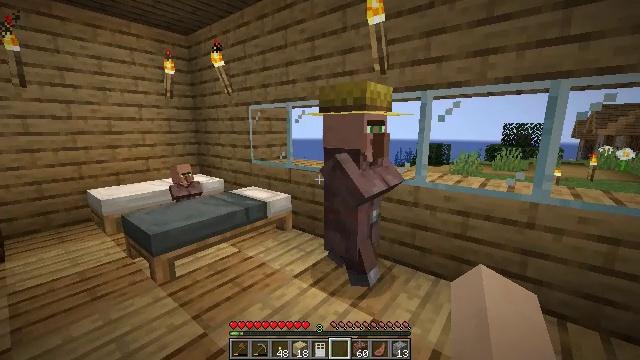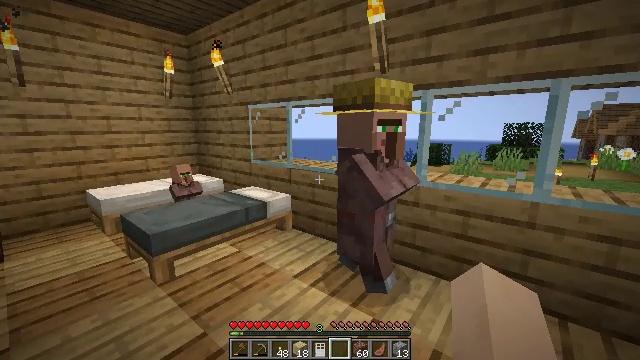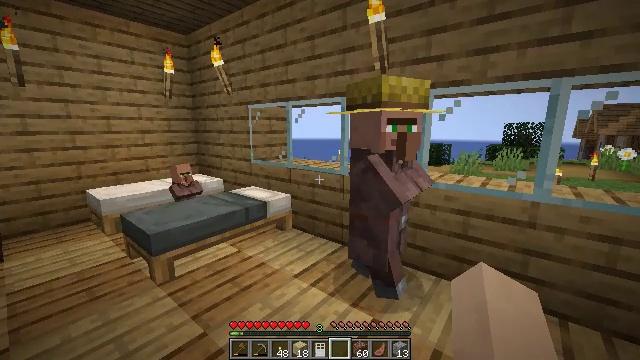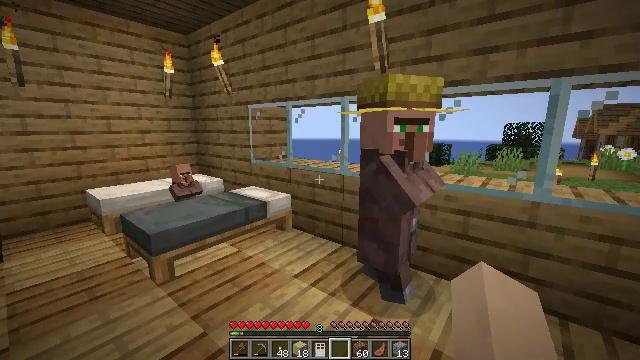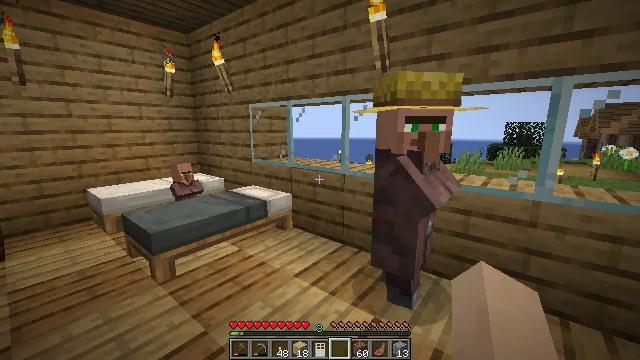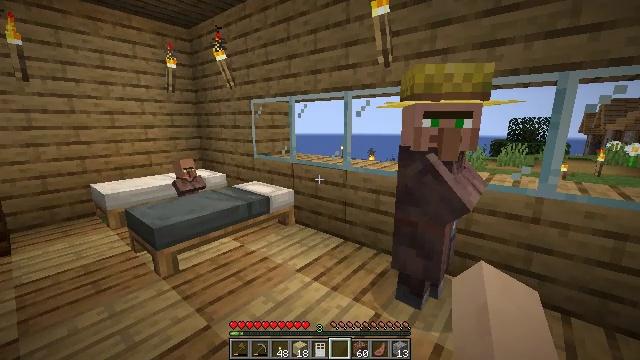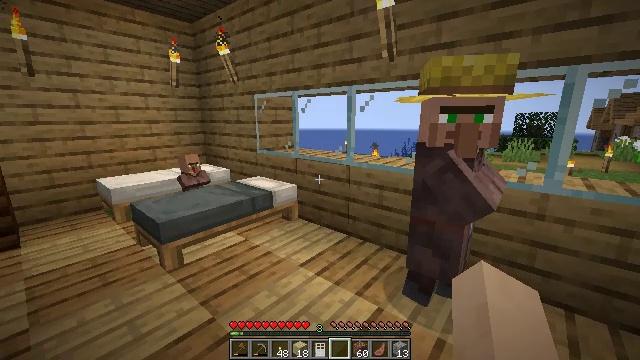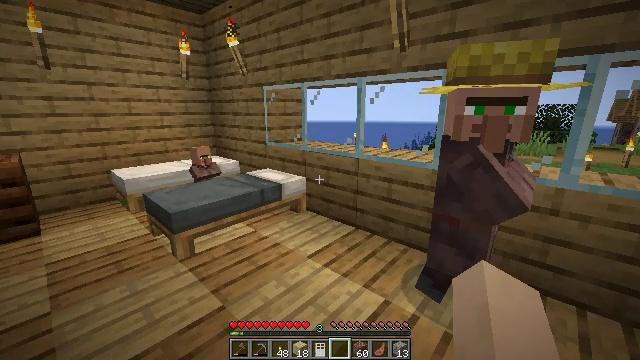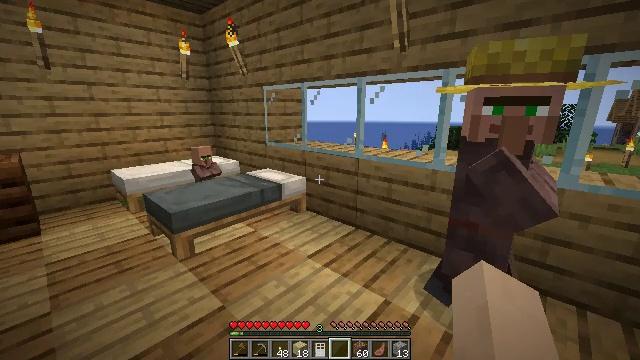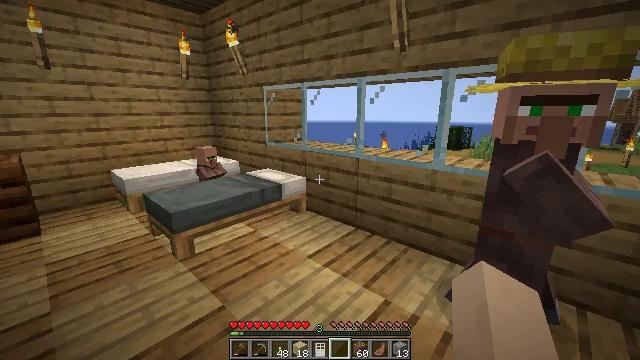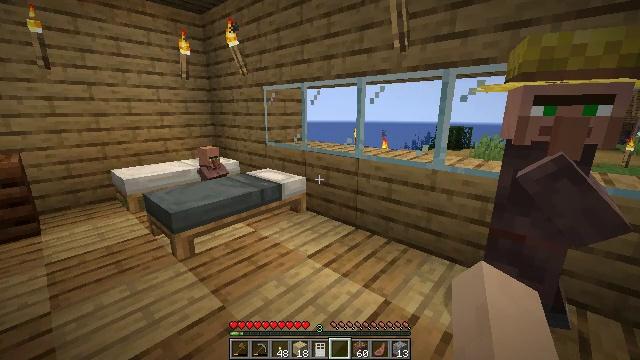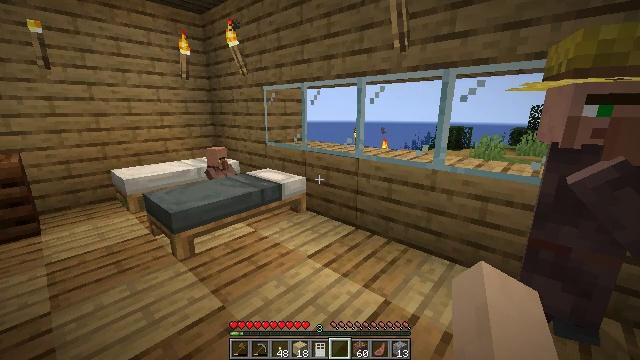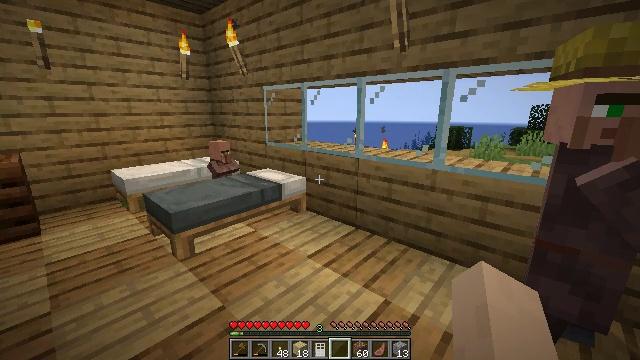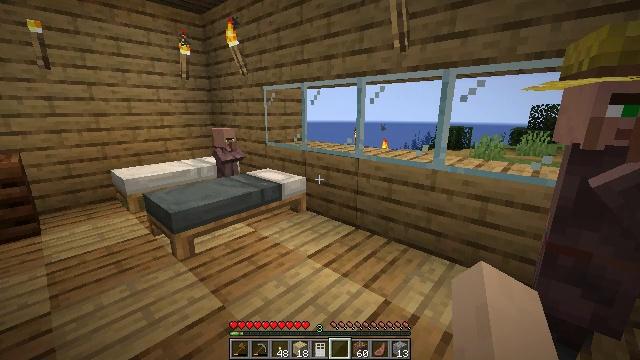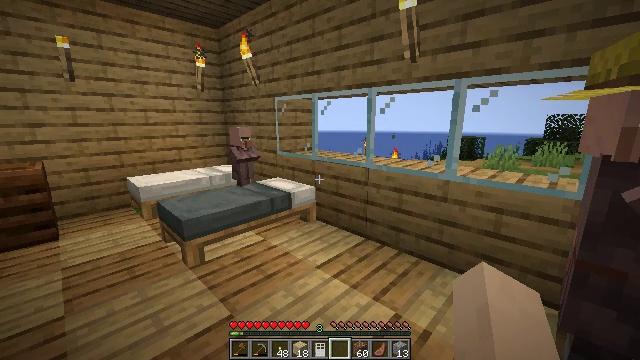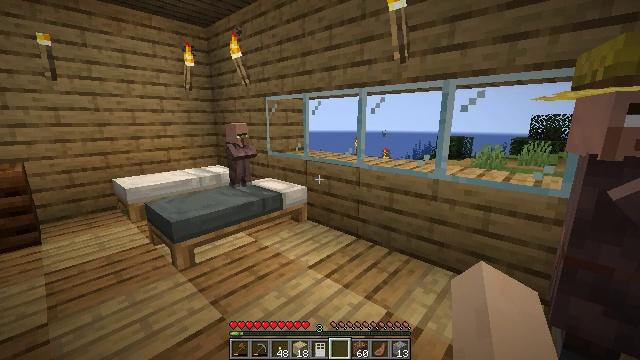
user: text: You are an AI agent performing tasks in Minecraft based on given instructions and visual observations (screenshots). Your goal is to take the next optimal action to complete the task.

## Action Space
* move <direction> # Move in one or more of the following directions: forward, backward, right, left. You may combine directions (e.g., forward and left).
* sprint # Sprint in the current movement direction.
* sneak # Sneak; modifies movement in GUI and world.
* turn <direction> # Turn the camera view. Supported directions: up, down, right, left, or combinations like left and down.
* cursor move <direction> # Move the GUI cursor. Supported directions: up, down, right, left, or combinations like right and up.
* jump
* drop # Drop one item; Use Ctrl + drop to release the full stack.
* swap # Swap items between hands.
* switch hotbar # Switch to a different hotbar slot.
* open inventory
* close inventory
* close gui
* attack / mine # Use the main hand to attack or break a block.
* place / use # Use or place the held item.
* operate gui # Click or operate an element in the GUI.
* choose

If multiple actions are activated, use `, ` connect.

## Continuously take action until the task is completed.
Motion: motion action
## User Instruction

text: Remove a cooked beef from the inventory.
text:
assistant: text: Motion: no_op
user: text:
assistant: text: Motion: no_op
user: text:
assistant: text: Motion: no_op
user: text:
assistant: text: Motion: no_op
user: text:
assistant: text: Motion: no_op
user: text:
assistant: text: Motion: turn down
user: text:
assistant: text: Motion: turn left and down
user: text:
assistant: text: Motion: no_op
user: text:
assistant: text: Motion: no_op
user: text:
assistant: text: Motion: no_op
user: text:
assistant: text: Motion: no_op
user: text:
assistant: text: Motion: no_op
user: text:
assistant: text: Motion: no_op
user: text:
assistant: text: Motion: turn left and up
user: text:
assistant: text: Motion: turn right
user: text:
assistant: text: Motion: turn right
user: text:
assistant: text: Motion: turn right
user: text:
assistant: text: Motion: turn right
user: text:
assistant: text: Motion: turn right
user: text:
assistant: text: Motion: turn right
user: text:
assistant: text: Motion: turn right
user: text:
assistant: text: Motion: turn right
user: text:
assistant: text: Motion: no_op
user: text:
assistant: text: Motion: no_op
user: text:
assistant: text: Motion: no_op
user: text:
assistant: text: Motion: no_op
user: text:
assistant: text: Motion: turn right
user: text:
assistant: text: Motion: turn right
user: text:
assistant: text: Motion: turn right
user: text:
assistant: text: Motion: no_op